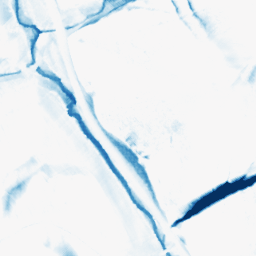
Category: morphological
Decomposition family: morphological_diamond
Decomposition parameters: operation: closing
radius: 15
Upsampling method: sinc_blackman
Upsampling parameters: scale: 4
kernel_size: 8
Upsampling scale: 4